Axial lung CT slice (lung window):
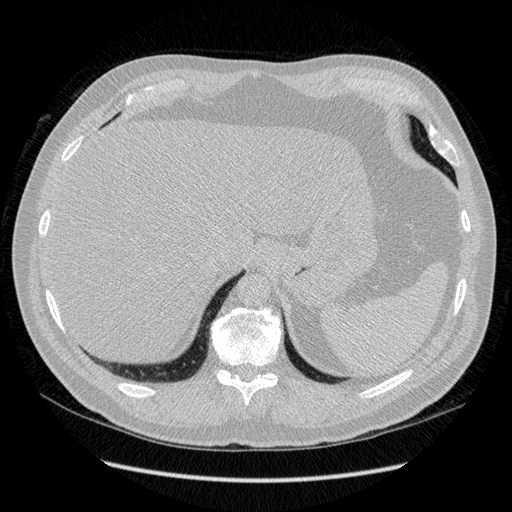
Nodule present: no